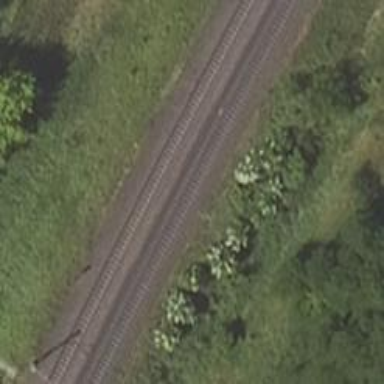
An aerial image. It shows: Railway track with contact lines for electrification.